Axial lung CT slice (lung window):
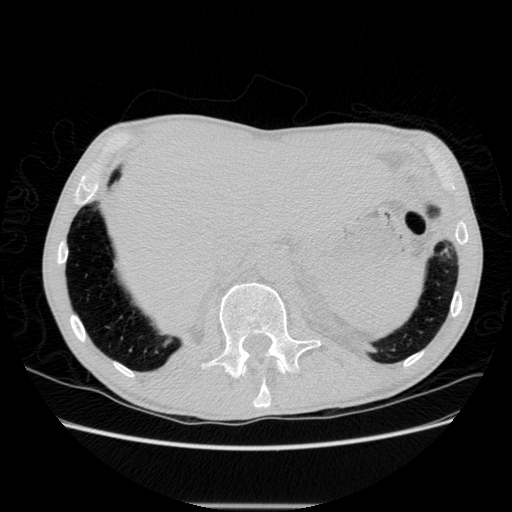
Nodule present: no